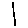
Label: line